Field crop: tomato
Growth stage: 1
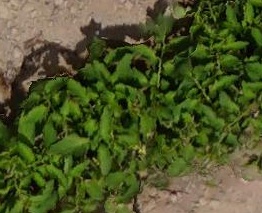
Species: tomato